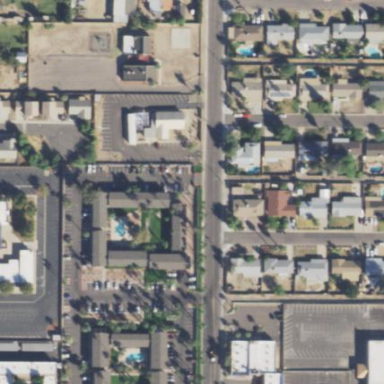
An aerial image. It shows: Residential area with apartments.